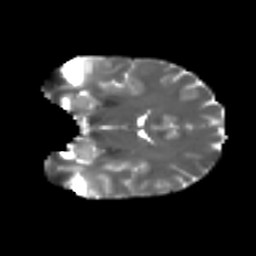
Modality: T2w
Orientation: coronal
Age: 26
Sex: female
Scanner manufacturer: ge
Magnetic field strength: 3 T
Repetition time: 7.8 s
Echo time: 0.0606 s